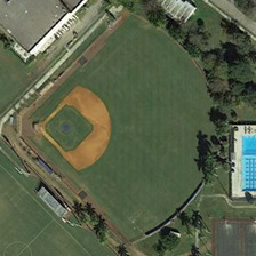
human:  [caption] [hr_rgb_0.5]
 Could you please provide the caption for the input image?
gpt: There is a baseball field between the gray house and the blue building.

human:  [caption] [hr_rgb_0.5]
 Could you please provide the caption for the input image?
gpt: There are several houses near the red and green baseball fields.

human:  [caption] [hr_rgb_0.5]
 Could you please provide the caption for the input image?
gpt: A few houses around the red and green baseball field.

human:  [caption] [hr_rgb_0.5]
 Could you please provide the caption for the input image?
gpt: There is a baseball field between the gray house and the blue building.

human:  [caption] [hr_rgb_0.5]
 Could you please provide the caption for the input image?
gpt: There are several houses around the red and green baseball field.